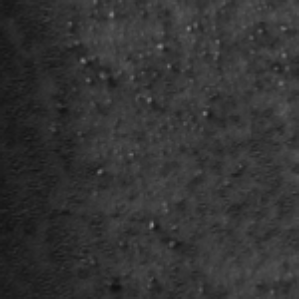
Label: frost